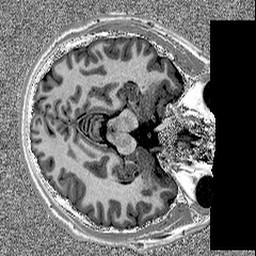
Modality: MP2RAGE
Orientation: axial
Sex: male